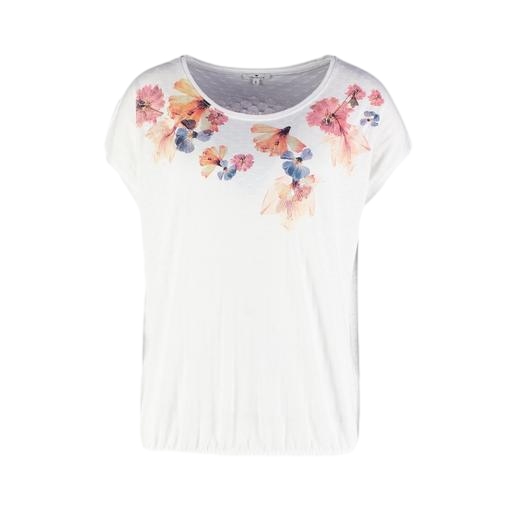
multicolor floral-print t-shirt only macy, white floral graphic t-shirt, white floral graphic t-shirt only macy, white background